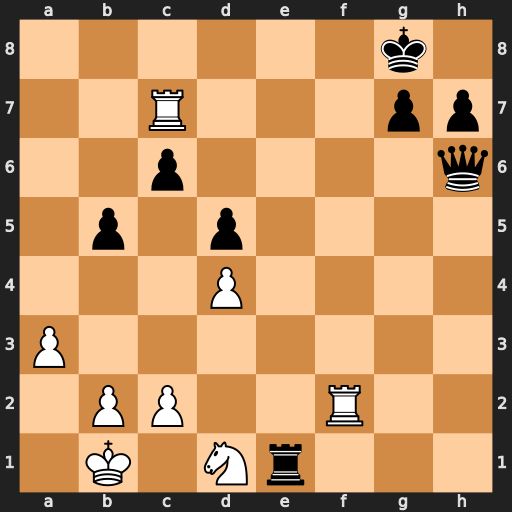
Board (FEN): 6k1/2R3pp/2p4q/1p1p4/3P4/P7/1PP2R2/1K1Nr3
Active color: w
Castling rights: -
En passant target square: -
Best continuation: Rc8+ Re8 Rxe8#